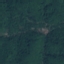
Label: Forest